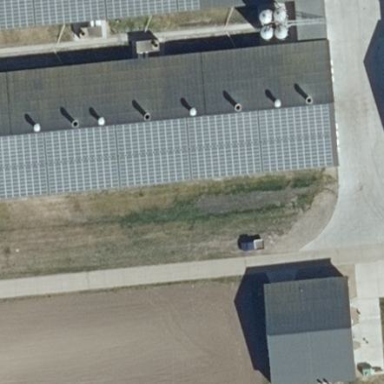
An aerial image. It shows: Gabled building with solar photovoltaic panel generator installed along the roof. The small installation generates electricity.